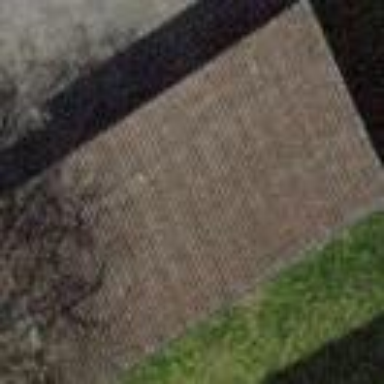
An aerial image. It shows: Group of garages.